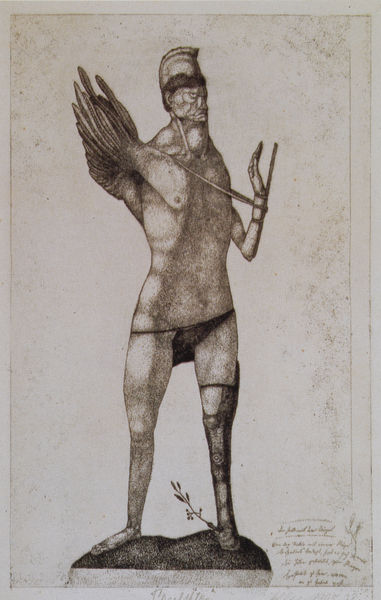
Titel: Invention 2: Der Held mit dem Flügel
Künstler: Paul Klee
Standort: München
Institution: Städtische Galerie im Lenbachhaus
Schlagwörter: akt, baum, berg, blätter, dunkel, feder, felsen, flügel, fuß, gott, hand, kampf, kopf, kämpfer, körper, lendenschurz, mann, nackt, vogel, wasser, weiß, braun, brust, finger, frisur, grau, haar, hut, marmor, nase, schwarz, zeichnung, gras, rasen, tuch, wiese, bart, hose, kappe, mütze, arm, augen, federn, gefieder, gesicht, mensch, sockel, stehen, stein, hände, portrait, porträt, signatur, ast, erde, natur, flach, insel, figur, haare, schnur, strick, blatt, pflanze, stock, engel, skulptur, statue, beine, huf, hufe, taille, bein, füße, schrift, papier, fels, gipfel, kamm, grafik, graphik, grisaille, sepia, krieg, ernst, glatze, nabel, bauch, brustwarze, oberkörper, dünn, max ernst, surrealismus, penis, antike, dürr, buch, seil, zweig, torso, druck, schwarzweiss, radierung, stich, titel, text, waffe, helm, krallen, dämon, bekleidung, buchseite, unterhose, satyr, metamorphose, mischwesen, mythologisch, verwandlung, krieger, fabelwesen, kralle, schiene, hahn, hermes, verwundet, geflügelt, zwitter, ungeheuer, klee, holzbein, bezeichnung, irokese, klauen, monster, paul klee, verwachsen, augenbinde, felseb, fessel, hybrid, händchen, höschen, iro, justitia, justizia, klaue, kropf, protese, schamdreieck, schlüpfer, sehne, slip, tanga, textflügel, verwandeln, vogelmann, ägypter, ölzwei, gra, schlinge, indianer, verstümmelt, asr, rötelzeichnung, kreatur, geschicht, ein arm, prothese, ledenschurz, bain, meine, rust, 1600, flübel, #text, sagenwesen, #natur, glosse, kratur, flügelarm, krallenarm